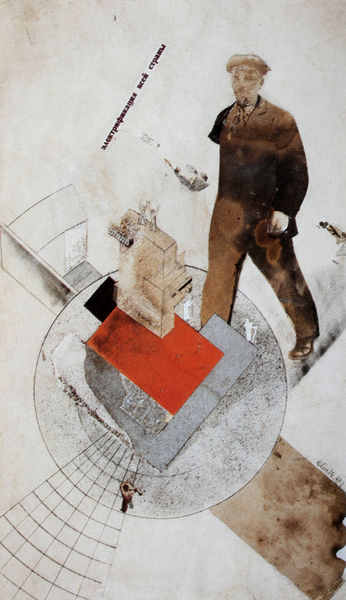
Titel: Elektrifizierung des ganzen Landes
Künstler: Gustav Kluzis
Standort: New York
Institution: Sammlung Merrill C. Berman
Schlagwörter: mann, weiß, aquarell, komposition, menschen, ocker, bewegung, braun, grau, männer, zeichnung, gebäude, rot, ball, beige, anzug, mütze, architektur, arm, mensch, herr, signatur, erde, feld, felder, gehen, gitter, figur, blatt, kreis, rund, schrift, russland, abstrakt, flächen, formen, grafik, graphik, linien, fabrik, platz, arbeiter, collage, rechteck, strahlen, kohle, technik, scheibe, text, plakat, bleistift, schritt, entwurf, flecken, china, diagonal, schreiten, konstruktion, beet, zentrum, mai, geometrie, netz, vorwärts, raster, konstruktivismus, russisch, zeile, fortschritt, wörter, konstruktiv, sozialistisch, chinese, fernost, dadaismus, einarmig, roter platz, begehen